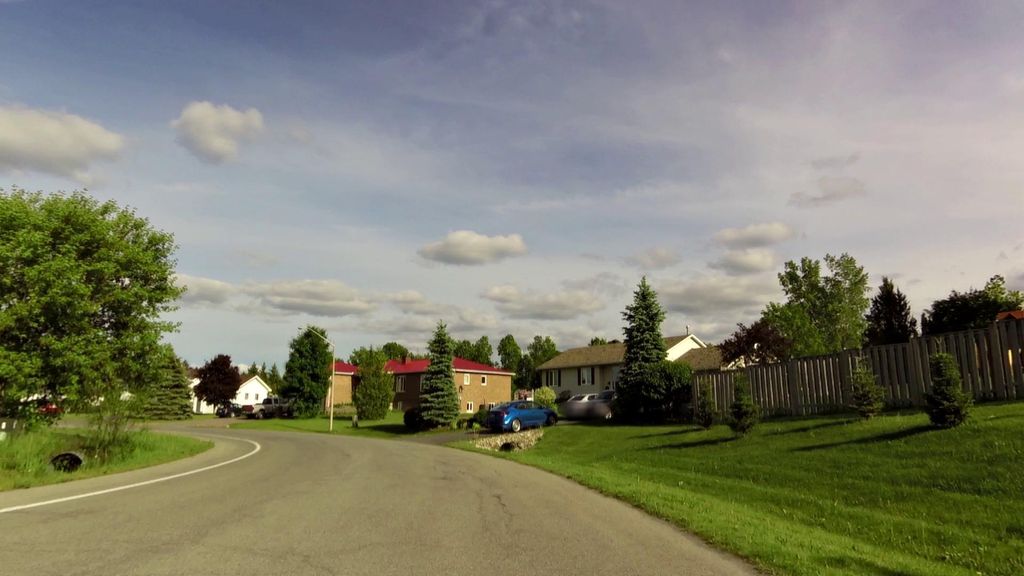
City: ottawa-gatineau